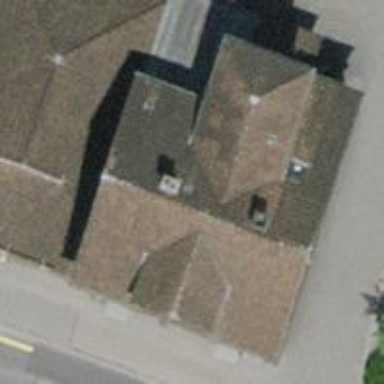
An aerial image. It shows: Restaurant.